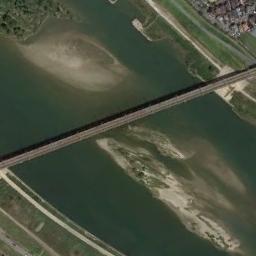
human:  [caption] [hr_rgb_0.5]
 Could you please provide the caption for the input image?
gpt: A bridge that crosses the river bank is connected to the land on both sides of the green river  There are several sandbanks in the middle of the river .

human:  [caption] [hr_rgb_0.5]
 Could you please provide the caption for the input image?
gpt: A bridge is built on a dark green river and the river has channel bars .

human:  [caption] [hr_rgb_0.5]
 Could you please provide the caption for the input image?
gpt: There is a bridge over the water and land .

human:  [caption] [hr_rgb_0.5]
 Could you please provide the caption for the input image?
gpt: A bridge connects the residential areas on both sides of the strait .

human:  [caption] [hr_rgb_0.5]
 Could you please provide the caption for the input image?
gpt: There are many green plants on both sides of the bridge .